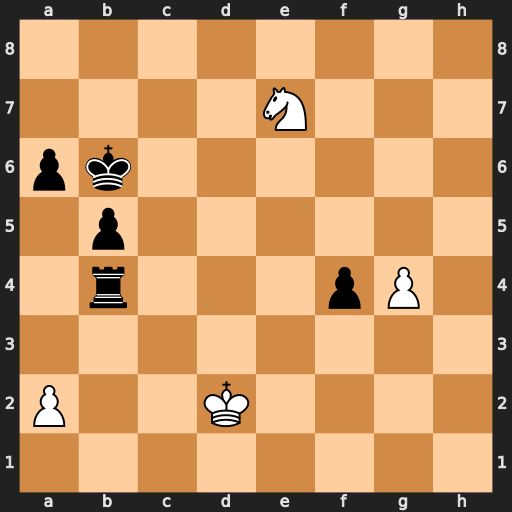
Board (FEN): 8/4N3/pk6/1p6/1r3pP1/8/P2K4/8
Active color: w
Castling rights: -
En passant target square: -
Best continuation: Nd5+ Kc5 Nxb4